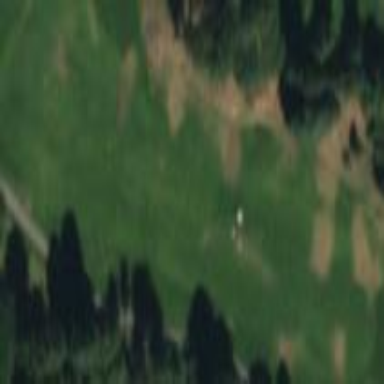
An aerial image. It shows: Golf fairway surrounded by grass.